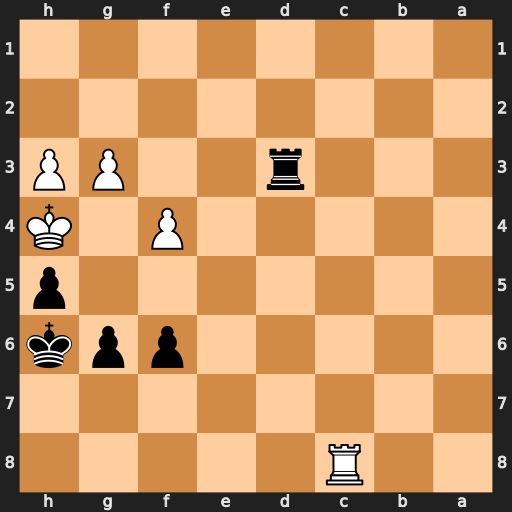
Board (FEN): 2R5/8/5ppk/7p/5P1K/3r2PP/8/8
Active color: b
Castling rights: -
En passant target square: -
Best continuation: g5+ fxg5+ fxg5#